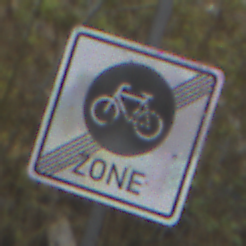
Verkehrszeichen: EndeFahrradzone
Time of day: MorningAfternoon
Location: Outdoor (Urban)
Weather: PartlyCloudy
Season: NotSpecified
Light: Natural